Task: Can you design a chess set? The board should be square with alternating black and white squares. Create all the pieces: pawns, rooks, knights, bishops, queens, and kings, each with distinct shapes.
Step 4705:
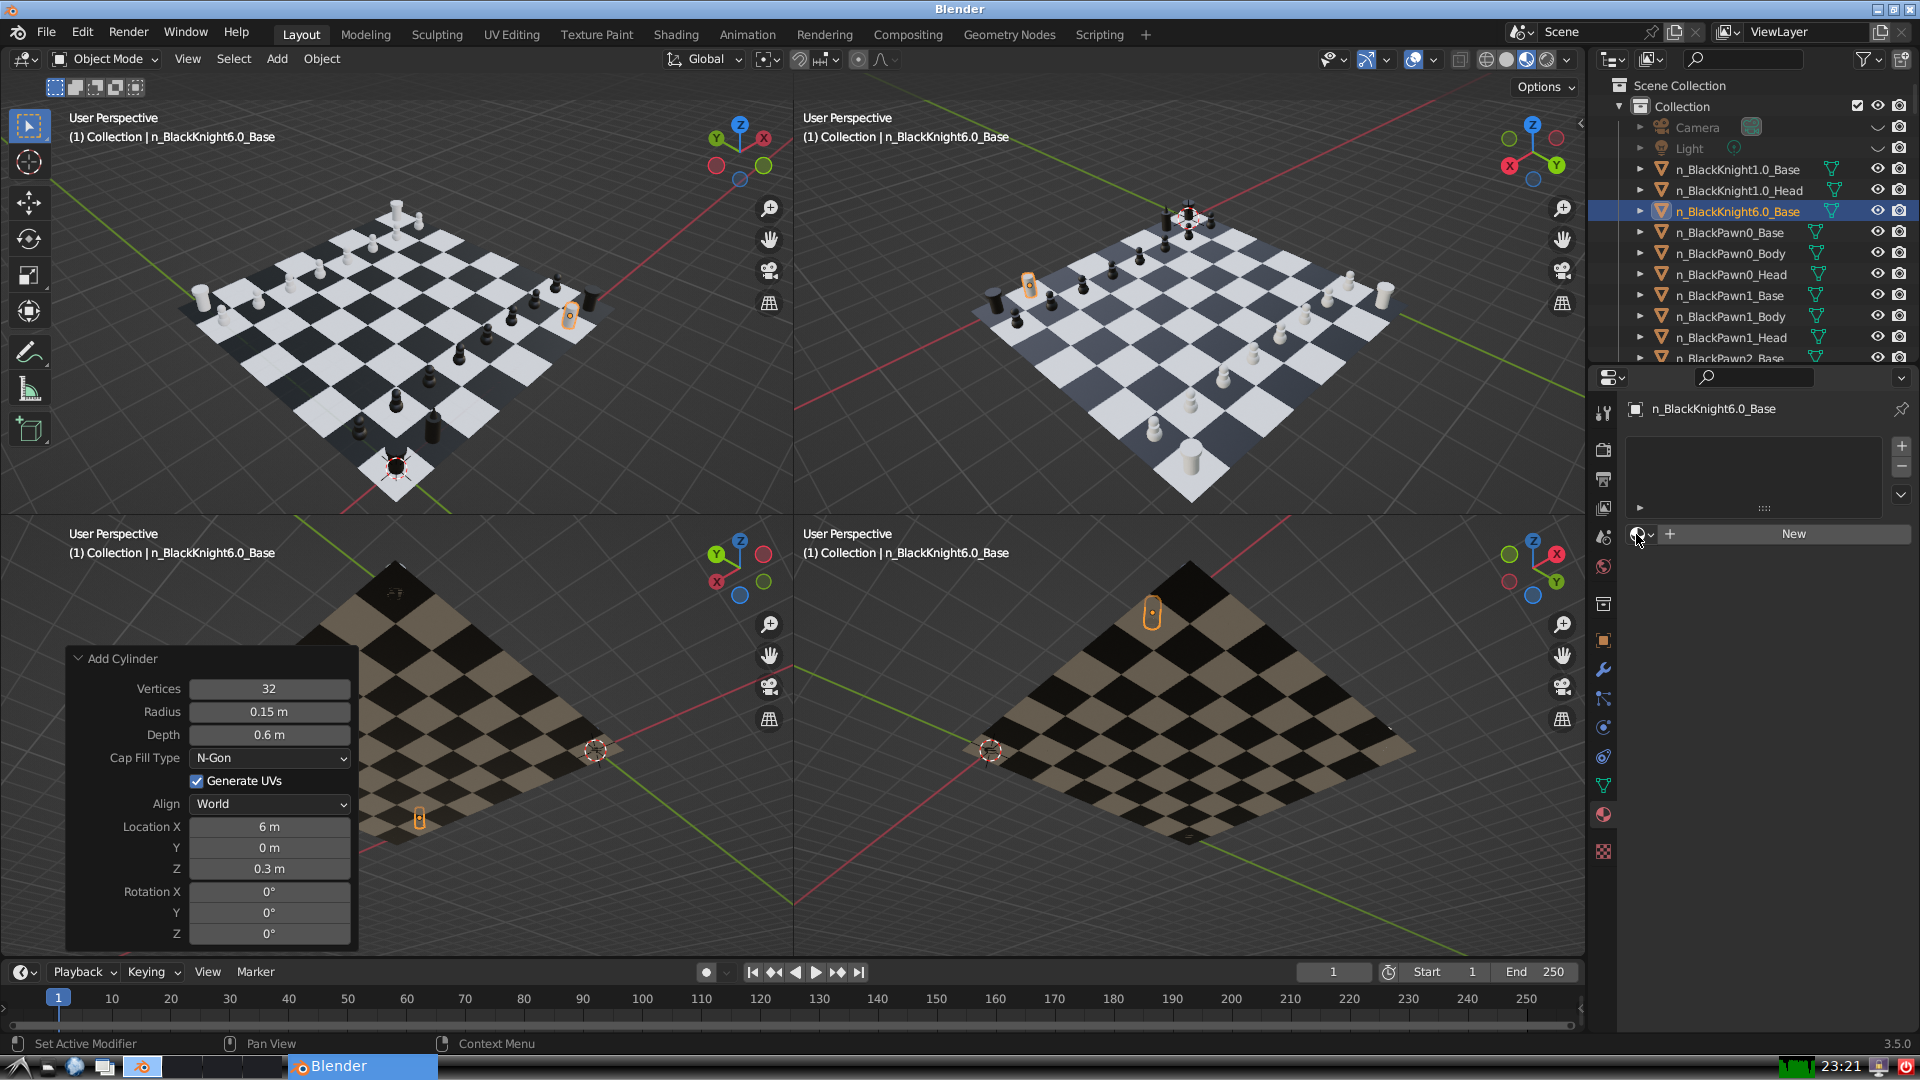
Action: click: no